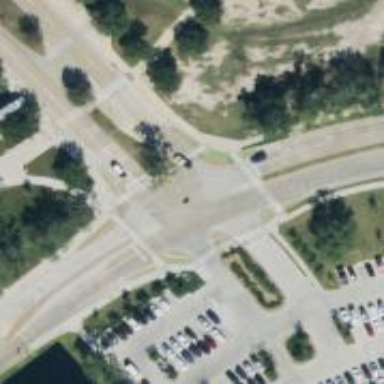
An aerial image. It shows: Footway located on traffic island.